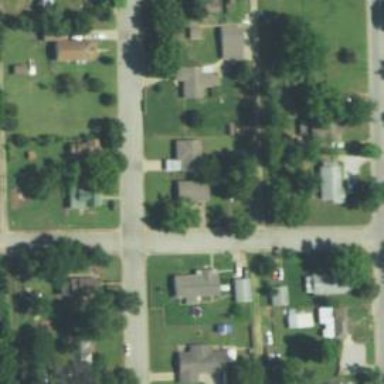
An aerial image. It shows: Alley classified as service road.